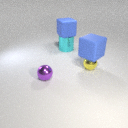
large blue rubber cube above small yellow metal sphere